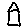
Label: house